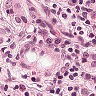
Metastatic tissue present: yes